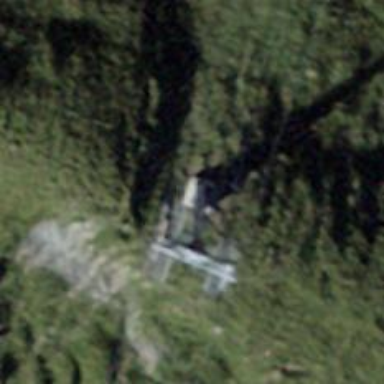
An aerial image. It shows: Pylon for aerialway.